Question: I'm starting to get to the point where I understand how and when to encode for purposes of both mitigating XSS and displaying characters correctly.
I have however some client-side script (JavaScript) that is writing some html to a page, specifically into a querystring.
For this I have used javascript's "encodeURIComponent" function to help assist with handling the user-input that is stored in an external json file.
I have noticed that no matter how I tried to encode these values, when angle brackets are in any of the values it actually locks up the page, every time, but works perfectly when no angle brackets are in the json values.
I have tried html encoding first, then using "encodeURIComponent" and also trying this the other way around. Since javascript doesn't have an inborn html encoder, I have written a simple one of my own. It is here:
'''
function htmlEncode (input)
{
while(input.indexOf("&") > -1)
{
input = input.replace("&", "&")
}
while(input.indexOf("<") > -1)
{
input = input.replace("<", "&lt;")
}
while(input.indexOf(">") > - 1)
{
input = input.replace(">", "&gt;")
}
while(input.indexOf(""") > -1)
{
input = input.replace(""", "&#x22;")
}
while(input.indexOf("'") > -1)
{
input = input.replace("'", "&#x27;")
}
while(input.indexOf("/") > -1)
{
input = input.replace("/", "&#x2F;")
}
return input
}
'''
And here is a javascript snippet of the code that writes the values to the page (without the html encoder):
'''
stringCompiler = "/Event htms/Event.cshtml?title=" + encodeURIComponent(jsonObj.events[i].title) +
"&explanation=" + encodeURIComponent(jsonObj.events[i].explanation) + "&dateString=" +
encodeURIComponent(jsonObj.events[i].dateMonth) + "-" + encodeURIComponent(jsonObj.events[i].dateNumber) + "-" + encodeURIComponent(jsonObj.events[i].dateYear);
'''
Unfortunately, I can't offer any more information than that, because, when it locks up, it locks up hard, and no diagnostic tools can be run (can't even right-click or scroll).
I thought encoding something twice was silly, but when the angle brackets locked up the browser with the use of "encodeURIComponent" alone, I figured I would try html encoding, too, but it still locks up either way.
Is there anything I can do, or should I just prevent angle brackets when saved to the json file?
-----------------------THIS IS WHAT I'M SEEING WITH BELOW FUNCTION-----------------

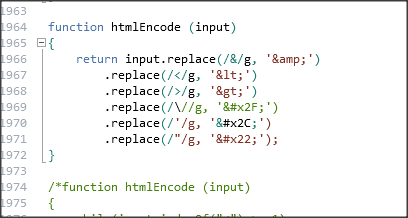
Answer: You can do better than that. I bring you my good friend, the letter "g":
'''
function htmlEncode (input) {
return input.replace(/&/g, '&')
.replace(/</g, '&lt;')
.replace(/>/g, '&gt;')
.replace(/\//g, '&#x2F;')
.replace(/'/g, '&#x27;')
.replace(/"/g, '&#x22;');
}
'''
Your code is having problems because of "&". Your code says:
1. Are there any ampersands in this string?
2. If yes, then replace the first one with &amp;
3. Go to step 1.
See the problem? You'll have ampersands in the string. By using '.replace()' with the "global" qualifier on the regular expression, you replace of them in one call.
There's another way to do that, one that be faster, involving just one call to '.replace()' and a function argument, but I think it's needlessly complicated.
The 'encodeURIComponent()' does "hang" on any input, as you can see yourself if you type
'''
encodeURIComponent("<>&");
'''
into your browser's console.